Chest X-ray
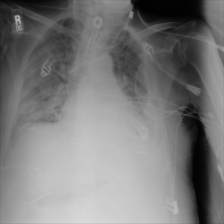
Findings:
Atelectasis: negative
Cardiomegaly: negative
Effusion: positive
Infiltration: positive
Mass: negative
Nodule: negative
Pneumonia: negative
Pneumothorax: negative
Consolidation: negative
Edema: negative
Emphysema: negative
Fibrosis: negative
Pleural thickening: negative
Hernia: negative